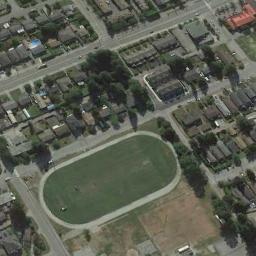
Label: ground_track_field